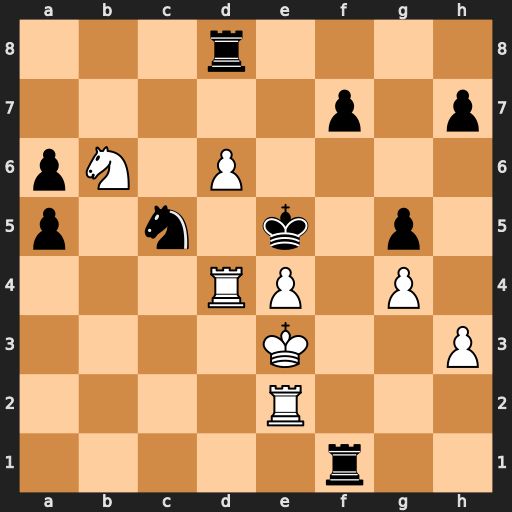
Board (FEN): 3r4/5p1p/pN1P4/p1n1k1p1/3RP1P1/4K2P/4R3/5r2
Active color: w
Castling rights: -
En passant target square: -
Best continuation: Rd5+ Ke6 Rxc5